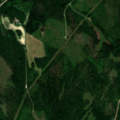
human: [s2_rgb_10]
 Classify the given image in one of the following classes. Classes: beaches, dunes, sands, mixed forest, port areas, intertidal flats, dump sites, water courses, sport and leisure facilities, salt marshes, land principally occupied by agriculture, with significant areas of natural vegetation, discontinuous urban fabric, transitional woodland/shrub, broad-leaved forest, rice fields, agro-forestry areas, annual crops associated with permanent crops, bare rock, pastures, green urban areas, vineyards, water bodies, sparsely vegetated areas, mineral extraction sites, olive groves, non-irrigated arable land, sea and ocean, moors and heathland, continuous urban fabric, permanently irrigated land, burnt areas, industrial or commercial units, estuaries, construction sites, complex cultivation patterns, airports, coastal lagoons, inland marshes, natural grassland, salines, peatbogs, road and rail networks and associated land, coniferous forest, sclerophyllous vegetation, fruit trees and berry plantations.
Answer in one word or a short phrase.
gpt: coniferous forest, mixed forest, transitional woodland/shrub